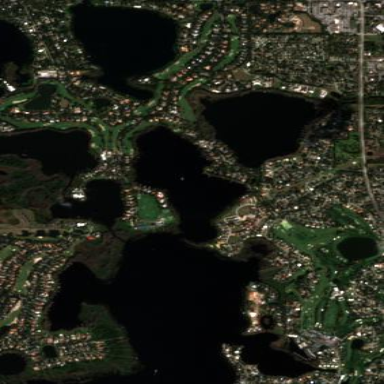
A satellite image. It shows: Water hazard on golf course. The hazard is natural water feature.